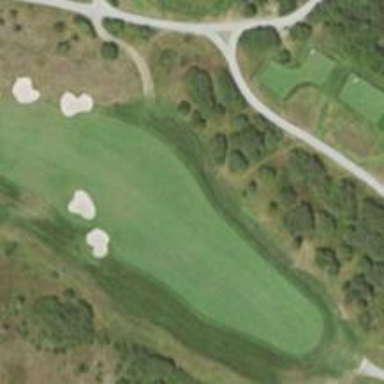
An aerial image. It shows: View of golf hole.